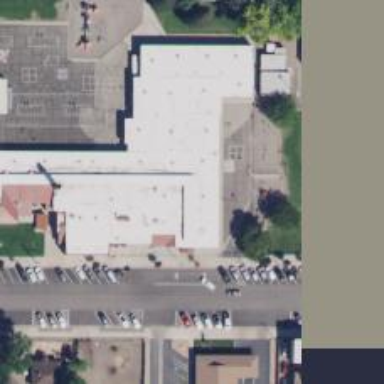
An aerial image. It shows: School.